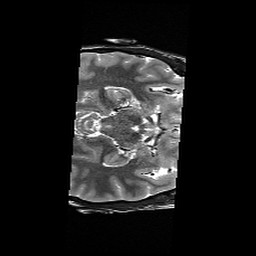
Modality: T2w
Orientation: axial
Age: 30
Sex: female
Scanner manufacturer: siemens
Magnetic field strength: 3 T
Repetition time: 6.1 s
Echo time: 0.104 s